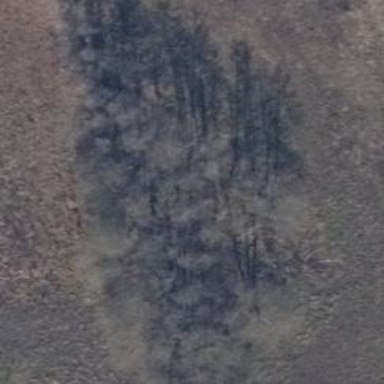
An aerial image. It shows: Row of trees in natural setting.